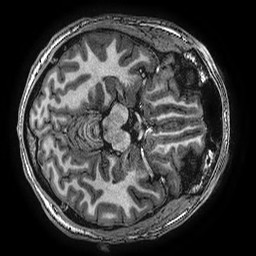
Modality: T1w
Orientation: axial
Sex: male
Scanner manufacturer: ge
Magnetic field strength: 3 T
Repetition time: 0.00766 s
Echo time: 0.003476 s